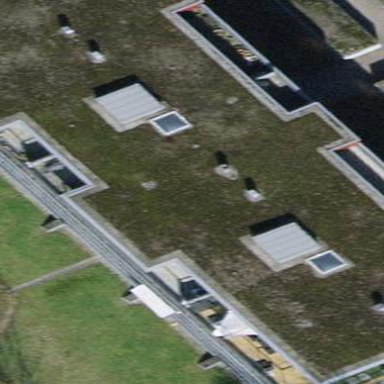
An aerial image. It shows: Flat-roofed apartment building.